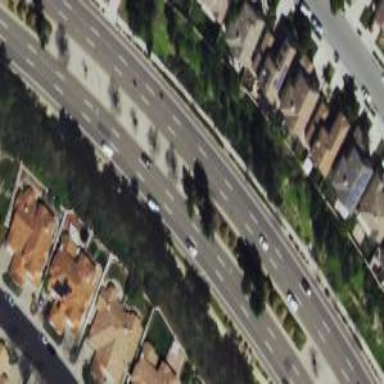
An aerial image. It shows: Secondary road with separate sidewalk.